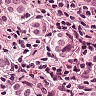
Metastatic tissue present: yes